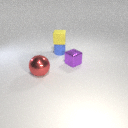
small yellow rubber cube above small blue rubber cylinder